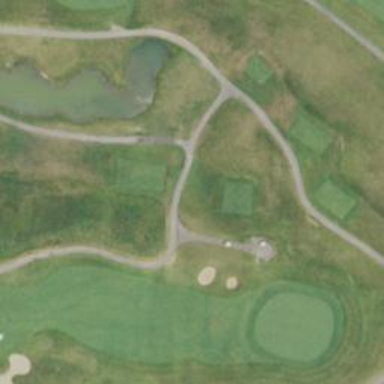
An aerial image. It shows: Service road used as golf cart path.